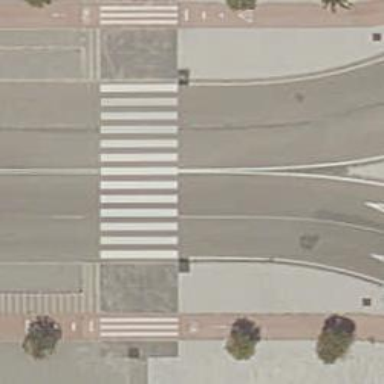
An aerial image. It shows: Uncontrolled crossing on the road.